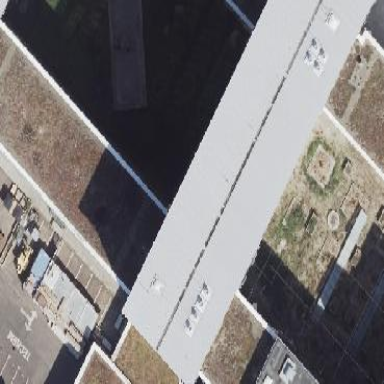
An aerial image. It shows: Office building with flat roof.